Field crop: maize
Growth stage: 2
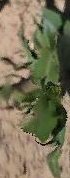
Species: maize